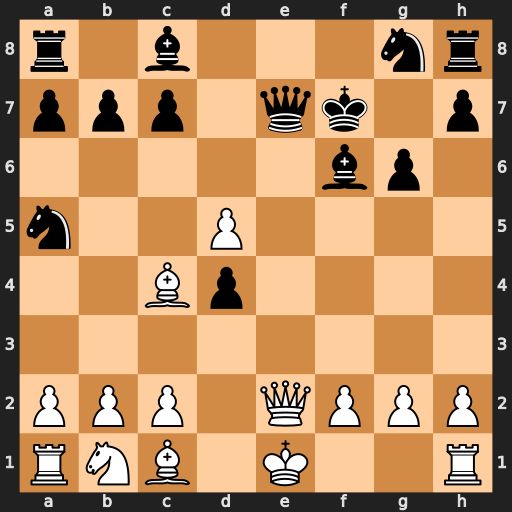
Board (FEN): r1b3nr/ppp1qk1p/5bp1/n2P4/2Bp4/8/PPP1QPPP/RNB1K2R
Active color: w
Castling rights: KQ
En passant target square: -
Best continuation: d6+ Be6 dxe7